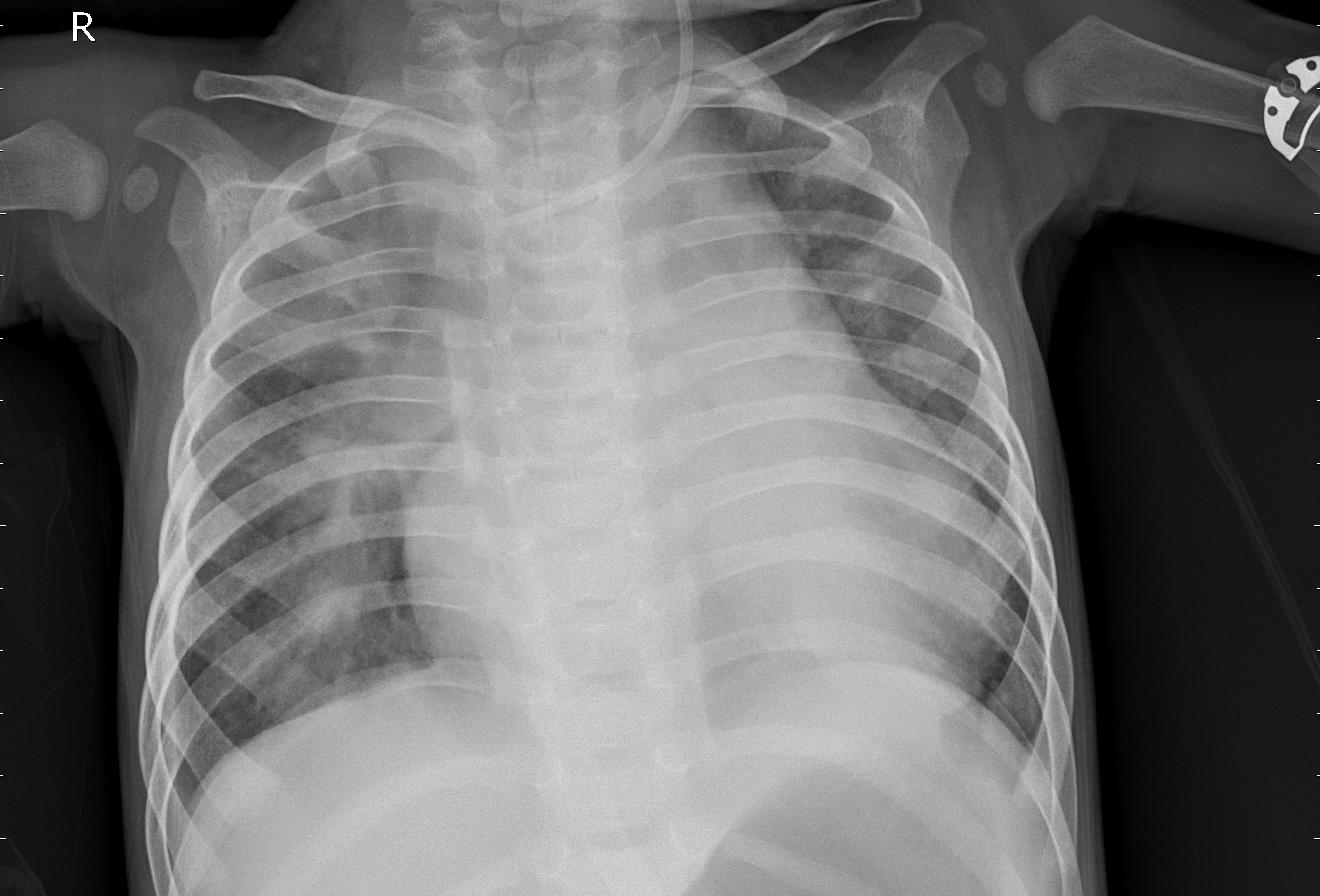
Diagnosis: PNEUMONIA